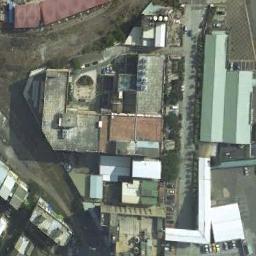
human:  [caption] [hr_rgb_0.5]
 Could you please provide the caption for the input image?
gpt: Buildings in industrial areas are spaced out .

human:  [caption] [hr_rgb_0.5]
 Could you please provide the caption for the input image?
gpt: The industrial area with some buildings of different colors and sizes is surrounded by roads .

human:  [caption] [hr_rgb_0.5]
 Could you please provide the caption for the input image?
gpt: In an industrial area, There are factories, Roads and some large-scale open-air machinery and equipment, Pipelines, Etc .

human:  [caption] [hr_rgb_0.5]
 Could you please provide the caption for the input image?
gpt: There are some white buildings and a green building on the industrial area .

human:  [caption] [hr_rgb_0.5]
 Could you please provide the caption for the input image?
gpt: Many houses of different shapes are in the industrial area .